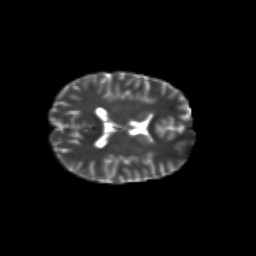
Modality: T2w
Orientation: axial
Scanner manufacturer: siemens
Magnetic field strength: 3 T
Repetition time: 9.2 s
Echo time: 0.084 s